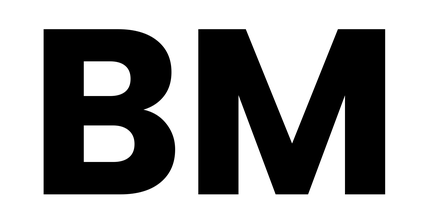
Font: Poppins-Bold